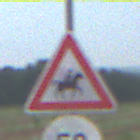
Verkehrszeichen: ReiterLinks
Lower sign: Geschwindigkeit50
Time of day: SunriseSunset
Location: Outdoor (Nature)
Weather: PartlyCloudy
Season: NotSpecified
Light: Natural